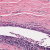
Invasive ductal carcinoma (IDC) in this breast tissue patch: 0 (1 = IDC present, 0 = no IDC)